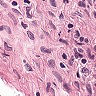
Metastatic tissue present: no